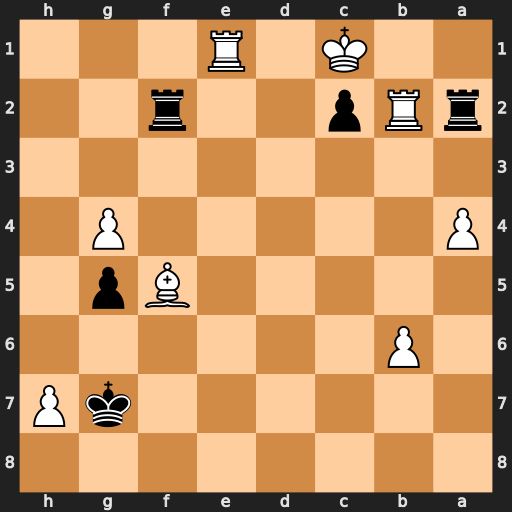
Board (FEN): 8/6kP/1P6/5Bp1/P5P1/8/rRp2r2/2K1R3
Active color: b
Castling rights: -
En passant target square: -
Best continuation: Ra1+ Rb1 Rxb1#